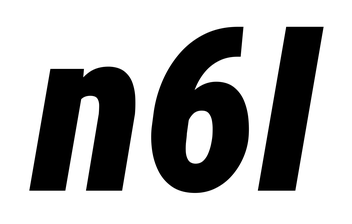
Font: Roboto-Italic_Condensed_Black_Italic